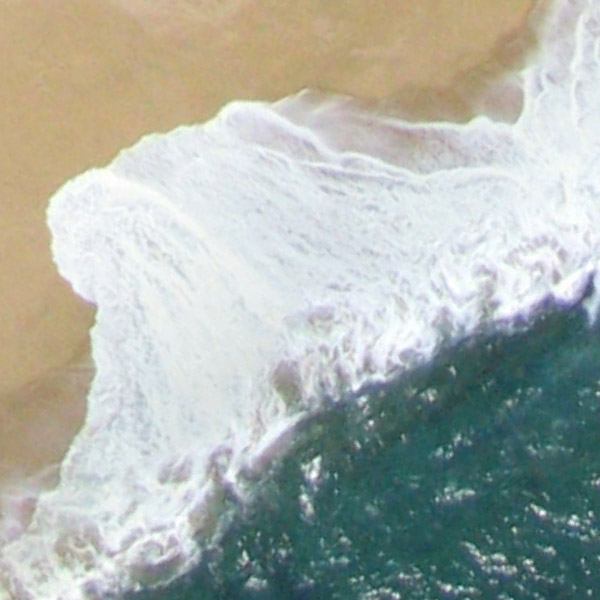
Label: Beach